Question: I normally do not work with shapefiles, so I am a bit lost here. I have two shapefiles each with multiple objects. The first is a set of 32 polygons (each one is a plot). The second shapefile has >10,000 objects which represent vegetation clusters of different sizes within each plot. I am trying to figure out.
1) How do I calculate percent cover of total vegetation cover within each site?
2) What percentage of each the vegetation cover is less than 5 meters in area in each plot?
This is what my data looks like in ArcGIS for a single plot.

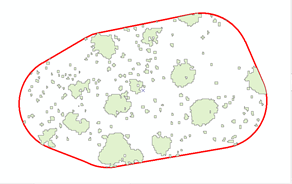
Answer: The following code will do what you want, I think.
NB: This uses the area information stored in the shapefile polygons (as explained below). It does use the 'Area' column in your vegetation shapefile data section. In most cases, your 'Area' is identical to the area stored in the shapefile, but in some cases your 'Area' is much larger. Since I don't know where your 'Area' data came from, it seemed safer to use the information stored with the shapefile polygons.
'''
library(rgdal)
library(ggplot2)
setwd("<directory containing all your shapefiles>")
plt.map <- readOGR(dsn=".",layer="plots")
veg.map <- readOGR(dsn=".",layer="veg_in_plots")
# associate LocCode with polygon IDs
plt.data <- cbind(id=rownames(plt.map@data), LocCode=plt.map@data$LocCode)
veg.data <- cbind(id=rownames(veg.map@data), LocCode=veg.map@data$LocCode)
# function to extract area from polygon data
get.area <- function(polygon) {
row <- data.frame(id=polygon@ID, area=polygon@area, stringsAsFactors=F)
return(row)
}
# area of each plot polygon
plt.areas <- do.call(rbind,lapply(plt.map@polygons, get.area))
plt.data <- merge(plt.data,plt.areas, by="id") # append area column to plt.data
# area of each vegetation polygon
veg.areas <- do.call(rbind,lapply(veg.map@polygons, get.area))
veg.data <- merge(veg.data,veg.areas, by="id") # append area column to veg.data
# total area of vegetation polygons by LocCode
veg.smry <- aggregate(area~LocCode,data=veg.data,sum)
smry <- merge(plt.data,veg.smry,by="LocCode")
smry$coverage <- with(smry,100*area.y/area.x) # coverage percentage
# total area for vegetation object with A < 5 msq
veg.lt5 <- aggregate(area~LocCode,data=veg.data[veg.data$area<5,],sum)
smry <- merge(smry, veg.lt5, by="LocCode")
# fraction of covered area coming from veg. obj. with A < 5 msq
smry$pct.lt5 <- with(smry, 100*area/area.y)
'''
Produces this:
'''
# head(smry)
# LocCode id area.x area.y coverage area pct.lt5
# 1 1 3 1165.<PHONE> 22.23408 60.98971 23.52720
# 2 10 11 1242.<PHONE> 29.47626 88.21827 24.08216
# 3 11 12 1181.<PHONE> 18.04779 129.21612 60.60496
# 4 12 13 1265.<PHONE> 45.64767 236.83946 41.00380
# 5 13 14 1230.<PHONE> 18.38593 48.09509 21.25575
# 6 14 15 1274.<PHONE> 19.77640 46.94874 18.62619
'''
Shapefiles can be imported into R using 'readOGR(...)' in the 'rgdal' package. When importing a polygon shapefile, the result is a "SpatialPolygonDataFrame" object. These objects basically have two sections: a polygon section, which has the coordinates needed to plot each polygon, and a data section, which has data for each polygon (so, one row per polygon). If the shapefile is imported as, e.g., 'map',
'''
map <- readOGR(dsn=".",layer="myShapeFile")
'''
then the polygon and data sections can be accessed as 'map@polygon' and 'map@data'. It turns out that the polygon areas are stored in the polygon section. To get the areas, we define a function, 'get.area(...)' that extracts the area and polygon ID from a polygon. Then we call that function for all polygons using 'lapply(...)', and bind all the returned values together row-wise using 'rbind(...)':
'''
plt.areas <- do.call(rbind,lapply(plt.map@polygons, get.area))
veg.areas <- do.call(rbind,lapply(veg.map@polygons, get.area))
'''
Now we need to associate vegetation areas with plot polygons. This is done through column 'LocCode', which is present in the data section of each shapefile. So we first associate polygon ID's with LocCode for both plots and vegetation areas:
'''
plt.data <- cbind(id=rownames(plt.map@data), LocCode=plt.map@data$LocCode)
veg.data <- cbind(id=rownames(veg.map@data), LocCode=veg.map@data$LocCode)
'''
Then we append the area column based on polygon ID:
'''
plt.data <- merge(plt.data,plt.areas, by="id") # append area column to plt.data
veg.data <- merge(veg.data,veg.areas, by="id") # append area column to veg.data
'''
Then we need to sum the vegetation areas by LocCode:
'''
veg.smry <- aggregate(area~LocCode,data=veg.data,sum)
'''
And finally merge this with the plot polygon areas:
'''
smry <- merge(plt.data,veg.smry,by="LocCode")
'''
In the 'smry' dataframe, 'area.x' is the area of the plot, and 'area.y' is the total area covered by vegetation in that plot. Since, for both shapefiles, the projection is:
'''
+proj=utm +zone=13 +datum=NAD83 +units=m +no_defs +ellps=GRS80 +towgs84=0,0,0
'''
the units are in meters and the areas are in msq. To determine how much of the vegetation is coming from areas < 5 msq, we total the vegetation areas with area < 5 and merge that result with 'smry':
'''
veg.lt5 <- aggregate(area~LocCode,data=veg.data[veg.data$area<5,],sum)
smry <- merge(smry, veg.lt5, by="LocCode")
'''
Finally, with the data we have it's straightforward to render maps for each plot area:
'''
cols <- c("id","LocCode")
plt.df <- fortify(plt.map)
plt.df <- merge(plt.df,plt.data[cols],by="id")
veg.df <- fortify(veg.map)
veg.df <- merge(veg.df,veg.data[cols],by="id")
ggp <- ggplot(plt.df, aes(x=long, y=lat, group=group))
ggp <- ggp + geom_path()
ggp <- ggp + geom_polygon(data=veg.df, fill="green")
ggp <- ggp + facet_wrap(~LocCode,scales="free")
ggp <- ggp + theme(axis.text=element_blank())
ggp <- ggp + labs(x="",y="")
ggp <- ggp + coord_fixed()
ggp
'''